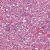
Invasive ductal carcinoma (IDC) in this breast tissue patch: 1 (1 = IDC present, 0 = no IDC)